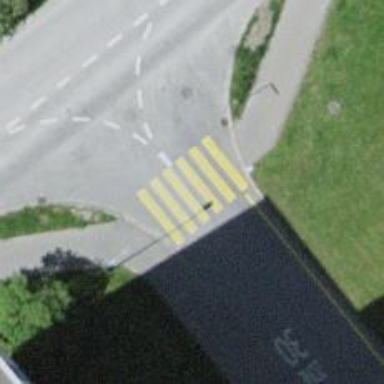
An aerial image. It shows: Marked crossing with zebra stripes on the road.